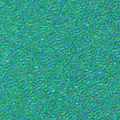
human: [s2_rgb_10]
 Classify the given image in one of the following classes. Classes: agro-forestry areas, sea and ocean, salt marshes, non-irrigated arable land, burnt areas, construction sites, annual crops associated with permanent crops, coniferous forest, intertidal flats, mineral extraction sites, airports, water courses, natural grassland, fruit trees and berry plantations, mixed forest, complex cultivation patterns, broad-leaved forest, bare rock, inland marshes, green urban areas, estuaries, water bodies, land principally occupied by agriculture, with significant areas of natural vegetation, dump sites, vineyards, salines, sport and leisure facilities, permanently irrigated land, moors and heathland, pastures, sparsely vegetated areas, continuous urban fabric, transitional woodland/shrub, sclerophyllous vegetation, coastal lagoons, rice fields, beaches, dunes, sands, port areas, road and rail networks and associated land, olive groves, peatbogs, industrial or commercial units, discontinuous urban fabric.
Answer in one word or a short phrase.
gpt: sea and ocean